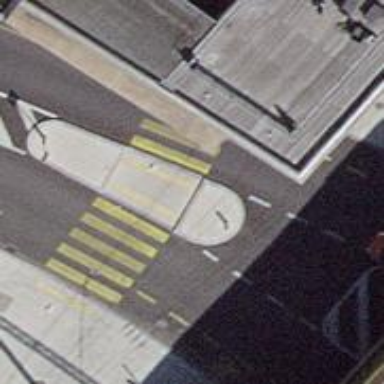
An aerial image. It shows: Uncontrolled crossing with central island on the road.